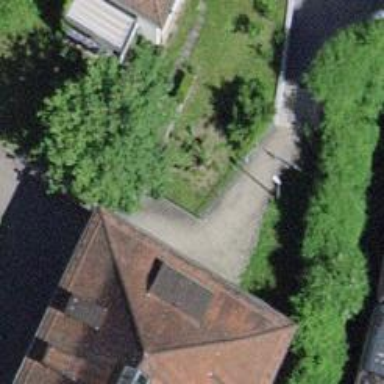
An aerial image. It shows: Footway surfaced with paving stones.